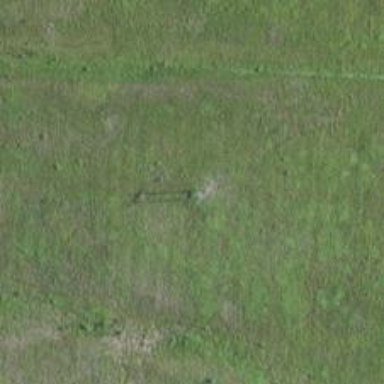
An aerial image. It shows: H-frame designed tower for power lines.